Question: When I execute an IPython notebook to a reveal.js presentation using
'''
ipython nbconvert mynotebook.ipynb --to slides --post serve
'''
I am getting all the content as a single slide. How do I separate my content into several slides?

I tried using '---' (hinted in <URL>, but it didn't change anything. I know that for a Markdown input file in reveal.js one can set the 'data-separator' option, but the generated html file doesn't seem to include the content as Markdown, but inlines everything using HTML tags, so I don't know how to make IPython generate new slide tags where I want them.
(I'm using IPython 1.1 installed via pip)
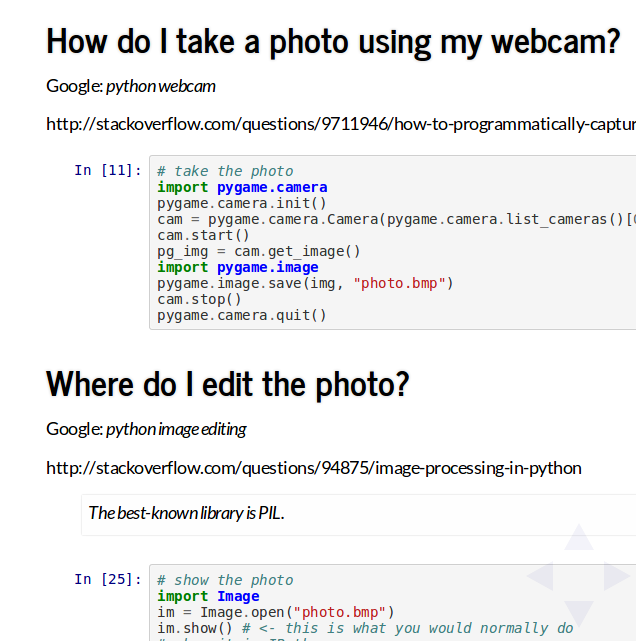
Answer: In main toolbar, select the "slideshow" cell toolbar. Then select if you want each cell to be a new "slide", "subslide","fragment"...etc